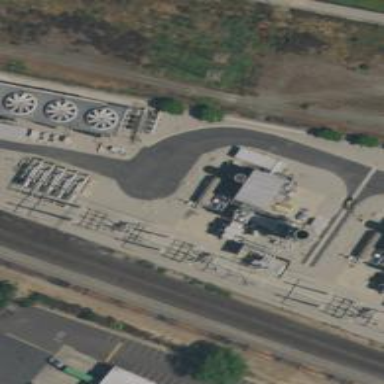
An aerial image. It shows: Gas turbine power generator.